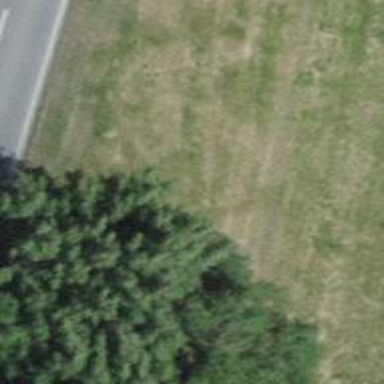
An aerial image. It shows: Hedge acting as barrier.